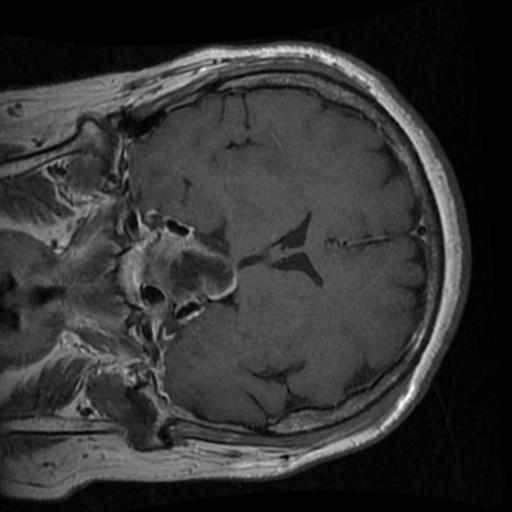
Label: brain_tumor